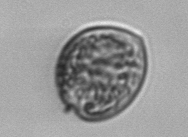
Label: Prorocentrum